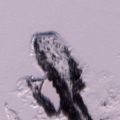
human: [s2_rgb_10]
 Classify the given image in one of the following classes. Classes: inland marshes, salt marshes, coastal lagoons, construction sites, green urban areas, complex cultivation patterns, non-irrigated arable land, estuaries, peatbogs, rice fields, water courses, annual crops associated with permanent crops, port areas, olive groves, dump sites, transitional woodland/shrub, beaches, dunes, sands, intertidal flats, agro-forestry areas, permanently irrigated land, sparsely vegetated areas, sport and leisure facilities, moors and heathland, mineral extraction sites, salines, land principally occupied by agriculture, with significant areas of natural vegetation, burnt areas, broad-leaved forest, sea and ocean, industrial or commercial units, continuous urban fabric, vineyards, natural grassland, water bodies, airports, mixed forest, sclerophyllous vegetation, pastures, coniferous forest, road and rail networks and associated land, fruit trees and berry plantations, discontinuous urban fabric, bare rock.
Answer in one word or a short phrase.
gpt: transitional woodland/shrub, sea and ocean